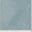
Piece: xx